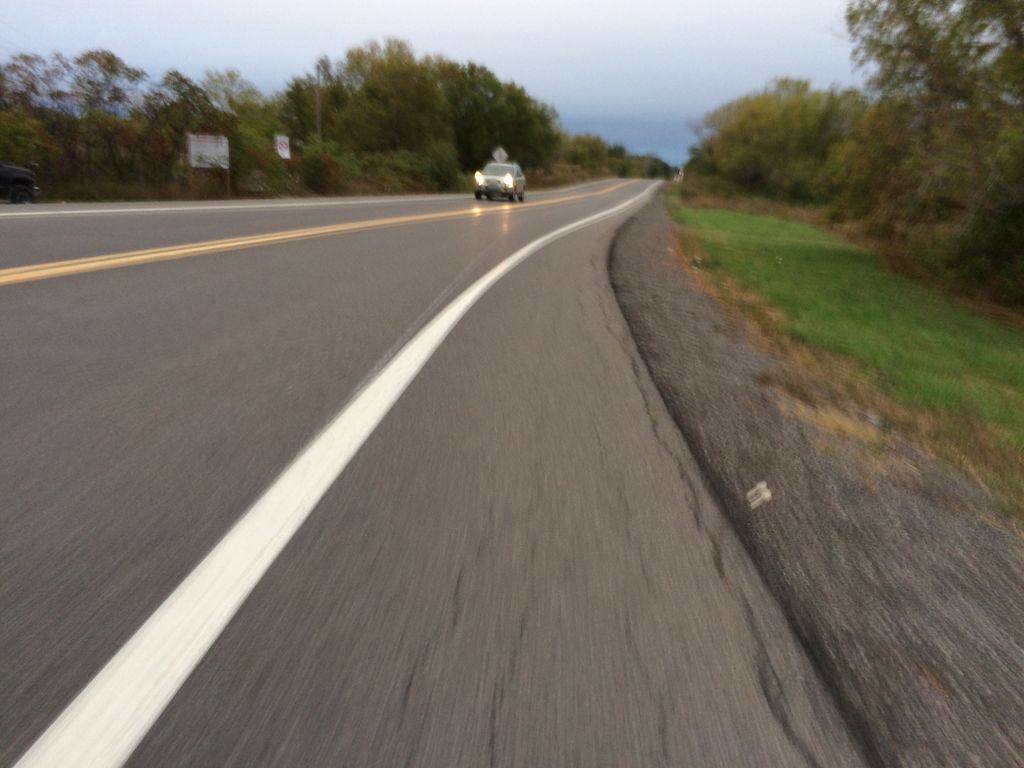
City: ottawa-gatineau